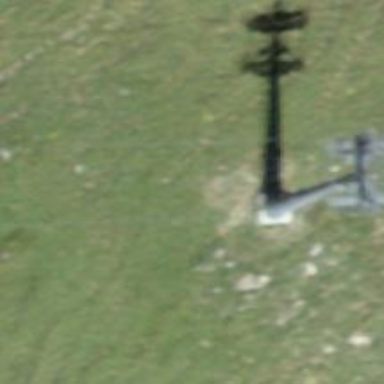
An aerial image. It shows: Pylon for aerialway.